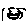
Label: smiley face